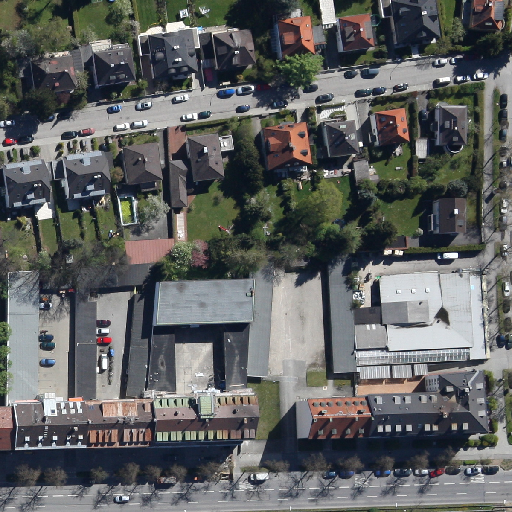
Referring expression: paved road along with tree